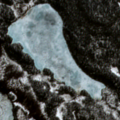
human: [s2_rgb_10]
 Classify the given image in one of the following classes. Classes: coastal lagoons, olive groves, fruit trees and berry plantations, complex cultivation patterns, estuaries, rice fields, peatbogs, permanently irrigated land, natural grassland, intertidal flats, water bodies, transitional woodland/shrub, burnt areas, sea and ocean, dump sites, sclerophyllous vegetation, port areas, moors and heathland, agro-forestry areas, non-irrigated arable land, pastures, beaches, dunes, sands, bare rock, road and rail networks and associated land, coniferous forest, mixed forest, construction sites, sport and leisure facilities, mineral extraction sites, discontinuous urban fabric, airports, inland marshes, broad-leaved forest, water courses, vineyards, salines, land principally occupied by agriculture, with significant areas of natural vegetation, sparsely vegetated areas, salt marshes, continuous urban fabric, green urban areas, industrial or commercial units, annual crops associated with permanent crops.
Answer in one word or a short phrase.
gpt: coniferous forest, transitional woodland/shrub, water bodies